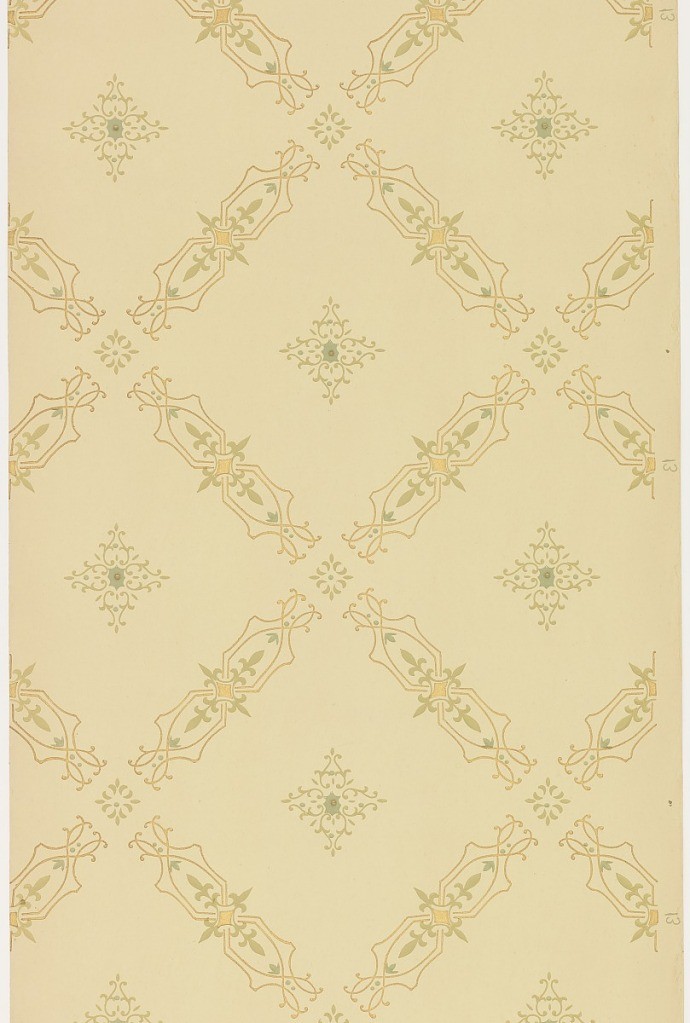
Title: Ceiling paper
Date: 1905–1915
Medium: Machine-printed paper, liquid mica
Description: Large trellis pattern, cells bordered in stylized, open line-work and fleur-de-lis pattern. Each cell contains diamond-shaped medallion composed of stylized foliate scrollwork with small, brown bead at center. Pattern printed in gold, greens and brown on khaki ground.